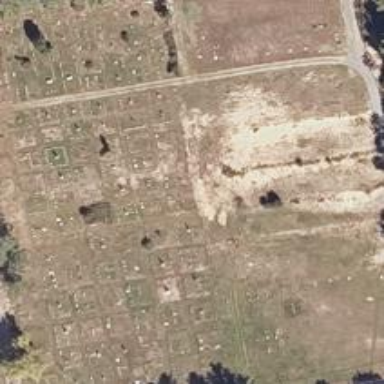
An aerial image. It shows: Cemetery.